Question: I am planning to develop a site which will have interface very similar to IDE

I was wondering if there is a jQuery plugin which allows the resizing of divs (horizontal / vertical based on settings) or any ideas on what would be the best approach.
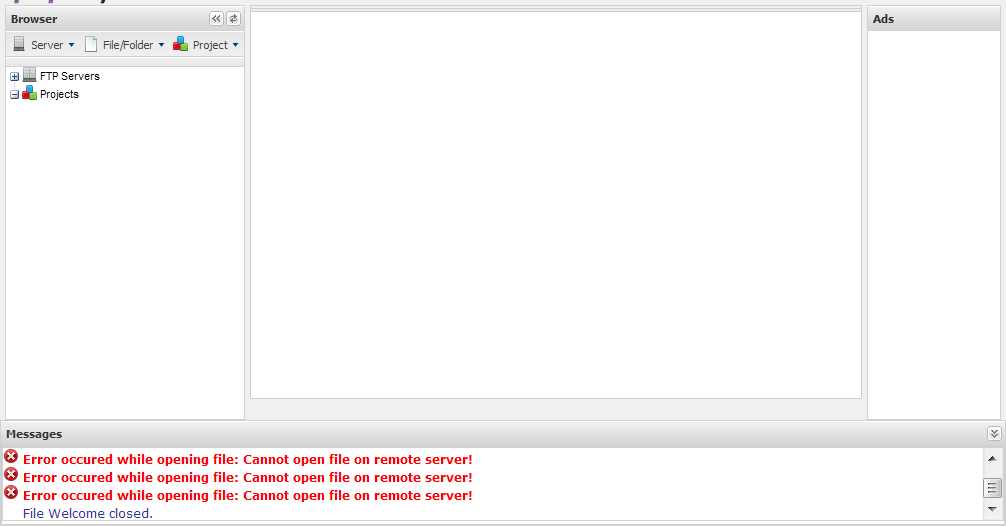
Answer: I use jQuery layout for a web-based publishing platform for kids books and it's really good. Simple to use, good docs.
<URL>